Question:
I had a network drive mapped to U:
Even if I reinstall Julia after disconnecting the network drive, the issue persists. How can I remove all previous configuration from prev julia install.
Update: 'homedir()' returns "U:". How can I change it to point to my user directory ? Looks like some config files are not cleaned up by windows uninstall because when I installed now, I had no drive name U:
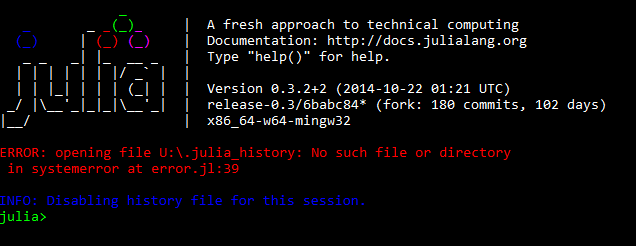
Answer: Creating an Environment variable 'HOME' which pionts to the correct home directory 'C:\Users\username' solves the issue.